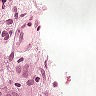
Metastatic tissue present: yes